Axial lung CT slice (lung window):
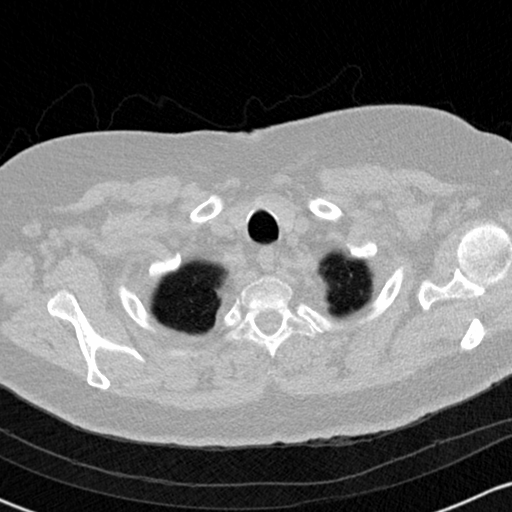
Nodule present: no